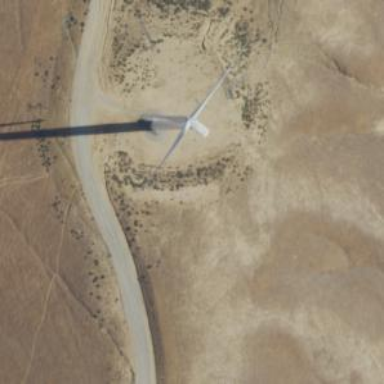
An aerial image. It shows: Wind generator in the form of horizontal axis wind turbine.